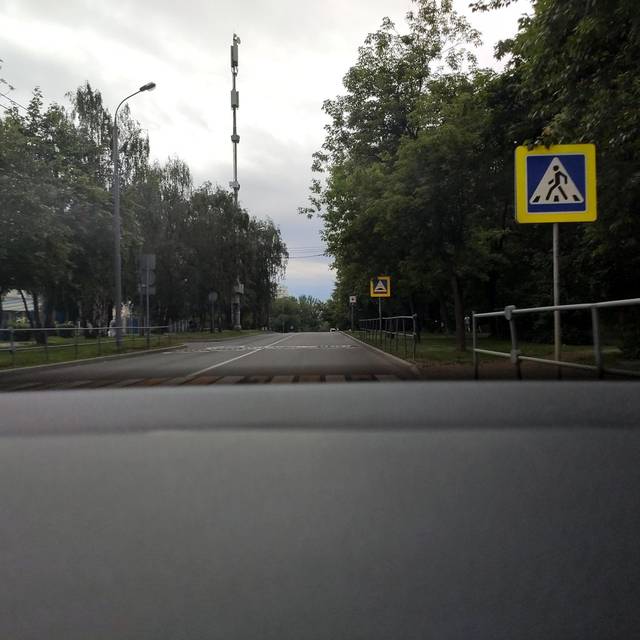
Region: Russia
Coordinates: 55.88, 37.58